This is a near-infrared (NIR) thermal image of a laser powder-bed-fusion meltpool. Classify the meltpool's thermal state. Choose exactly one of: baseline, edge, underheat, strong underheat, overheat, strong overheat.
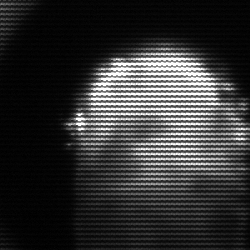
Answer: baseline